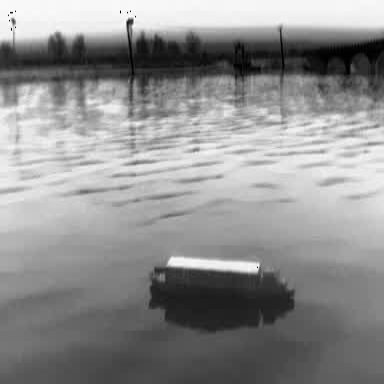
There is a fishing_boat in the infrared image.